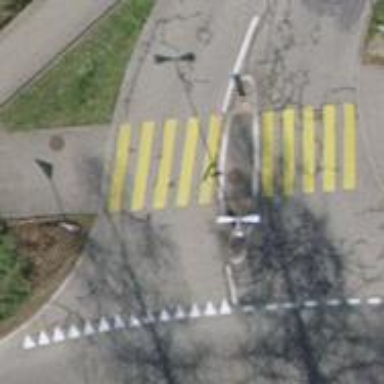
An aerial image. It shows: Marked pedestrian crossing with zebra designation and central island.